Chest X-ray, AP view. Patient: 70 years old, sex F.
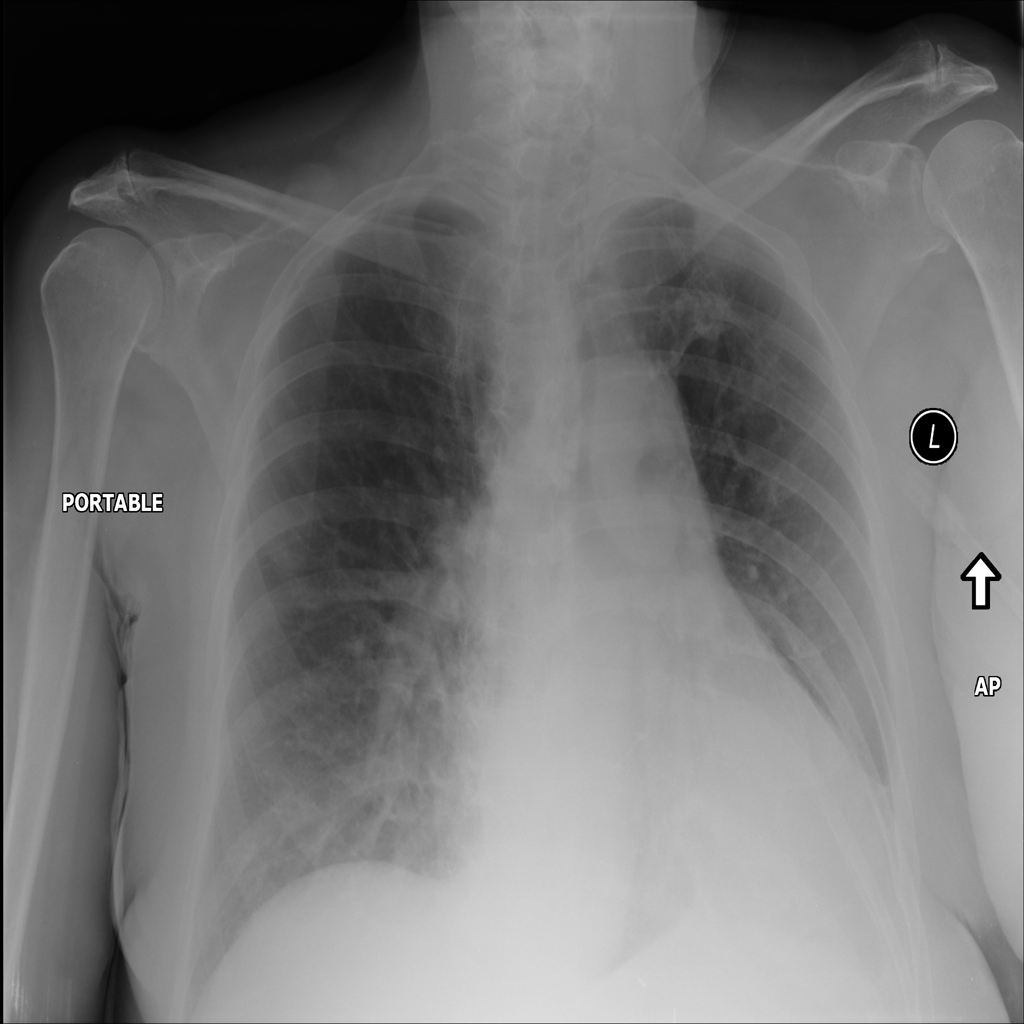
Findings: Atelectasis